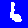
Digit: 6